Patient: sex F, age 77
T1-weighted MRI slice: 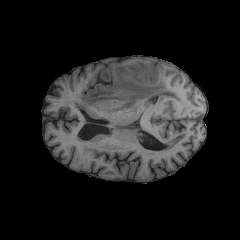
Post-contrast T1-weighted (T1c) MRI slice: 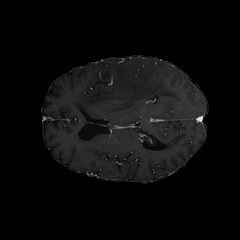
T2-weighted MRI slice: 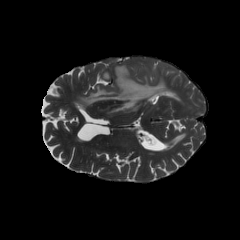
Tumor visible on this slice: yes
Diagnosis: Glioblastoma, IDH-wildtype
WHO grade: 4